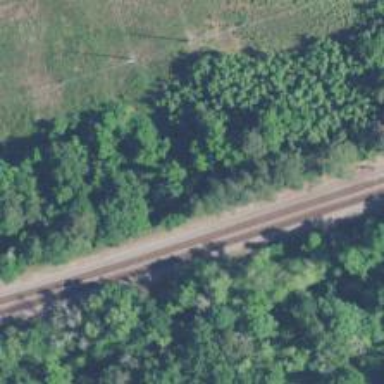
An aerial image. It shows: Railway track.